Question: I'm using angular, I was looking hard, but I can't find a good input mask. I'll have two kind of inputs, what I want is that when I type a number, in currency inputs I need a directive or something that when I type a number the sign '$' appear in the beginning of the input.
And when the input is a percentage the sign '%' a directive or something that appends the '%' at the end of the string.

I have this directive that allow only numbers, and you can say the lenght of the integer part and the decimal part. If it can be reused to add a $ or % will be perfect.
'''
app.directive('isNumber', function () {
return {
require: 'ngModel',
link: function (scope, element, attrs, modelCtrl) {
scope.$watch(attrs.ngModel, function (newValue, oldValue) {
var decimalLenght = parseInt(attrs.decimalpart) + 1;
var integerLenght = parseInt(attrs.integerpart) + 1;
var arr = String(newValue).split("");
if (arr.length === 0) return;
if (arr.length === 1 && arr[0] === '.') return;
if (arr.length === 2 && newValue === '-.') return;
if (isNaN(newValue) || ((index_dot = String(newValue).indexOf('.')) != -1
&& String(newValue).length - index_dot > decimalLenght
) || (index_dot == -1 && arr.length === integerLenght)) {
var scopeVar = scope;
var a = attrs.ngModel.split(".");
for (i = 0; i < a.length - 1; i++) {
if (scopeVar === undefined || scopeVar == null || newValue == null) {
return;
}
scopeVar = scopeVar[a[i]];
}
scopeVar[a[a.length - 1]] = oldValue;
}
});
}
};
});
'''
To use it just put is-number, decimalpart and integerpart
'<input name="ZCHGSRP" type="text" ng-model="selectedItem.ZCHGSRP" is-number decimalpart="-1" integerpart="3" class="form-control" class="form-control" required />'
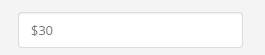
Answer: You can use this, must fine tune it. its just a rough approach.
check out this fiddle <URL>.
'''
app.directive('isNumber', function () {
return {
require: 'ngModel',
link: function (scope, element, attrs, modelCtrl) {
debugger;
scope.$watch(attrs.ngModel, function (newValue, oldValue) {
var decimalLenght = parseInt(attrs.decimalpart) + 1;
var integerLenght = parseInt(attrs.integerpart) + 1;
newValue = newValue.replace('$','');
var arr = String(newValue).split("");
if (arr.length === 0) return;
if (arr.length === 1 && arr[0] === '.') return;
if (arr.length === 2 && newValue === '-.') return;
if (isNaN(newValue) || ((index_dot = String(newValue).indexOf('.')) != -1
&& String(newValue).length - index_dot > decimalLenght
) || (index_dot == -1 && arr.length === integerLenght)) {
var scopeVar = scope;
var a = attrs.ngModel.split(".");
for (i = 0; i < a.length - 1; i++) {
if (scopeVar === undefined || scopeVar == null || newValue == null) {
return;
}
scopeVar = scopeVar[a[i]];
}
scopeVar[a[a.length - 1]] = oldValue;
return;
}
var scopeVariable = scope;
var ngMod = attrs.ngModel.split(".");
for (i = 0; i < ngMod.length - 1; i++) {
if (scopeVariable === undefined || scopeVariable == null || newValue == null) {
return;
}
scopeVariable = scopeVariable[ngMod[i]];
}
scopeVariable[ngMod[ngMod.length - 1]]='$'+ newValue;
});
}
};
});
'''